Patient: sex F, age 26
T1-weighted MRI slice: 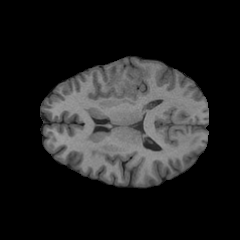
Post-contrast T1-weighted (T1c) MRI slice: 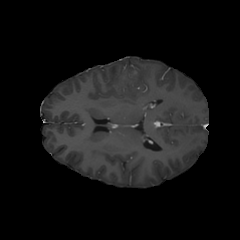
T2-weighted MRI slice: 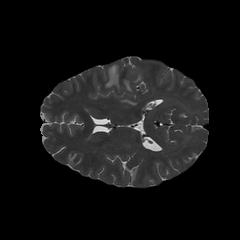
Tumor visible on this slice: yes
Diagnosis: Glioblastoma, IDH-wildtype
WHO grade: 4